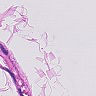
Metastatic tissue present: no